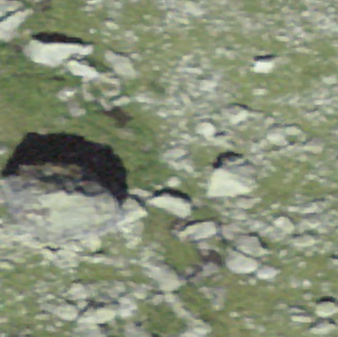
Label: bouldering_area